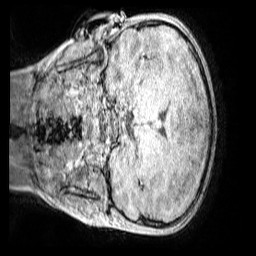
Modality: MP2RAGE
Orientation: coronal
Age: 9
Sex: male
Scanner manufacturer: siemens
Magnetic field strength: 3 T
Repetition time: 4 s
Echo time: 0.00299 s